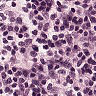
Metastatic tissue present: no